Field crop: maize
Growth stage: 2
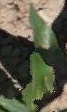
Species: maize